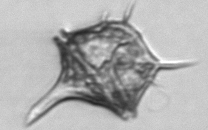
Label: Amylax